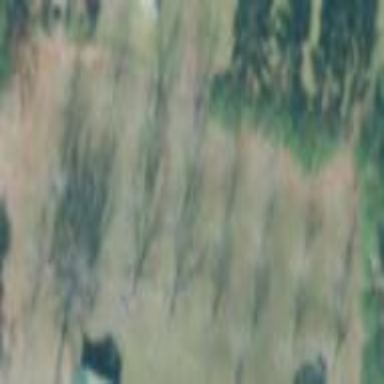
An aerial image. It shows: Orchard.